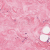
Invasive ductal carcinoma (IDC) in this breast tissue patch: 0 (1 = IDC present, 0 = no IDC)